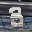
Label: 3